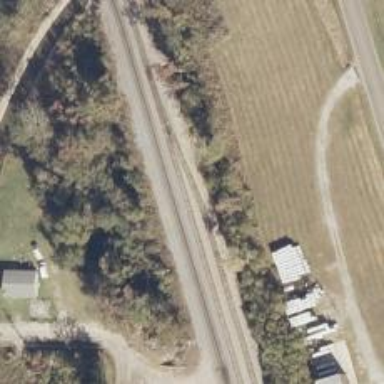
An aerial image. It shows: Railway siding with rails.